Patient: sex F, age 56
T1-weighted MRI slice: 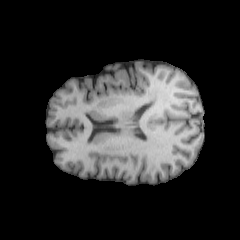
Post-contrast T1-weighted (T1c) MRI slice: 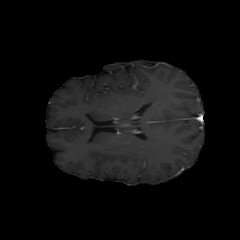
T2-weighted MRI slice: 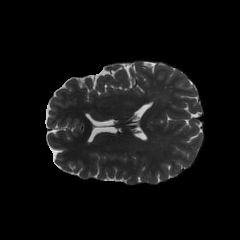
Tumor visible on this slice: no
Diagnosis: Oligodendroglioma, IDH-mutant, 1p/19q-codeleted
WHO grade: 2